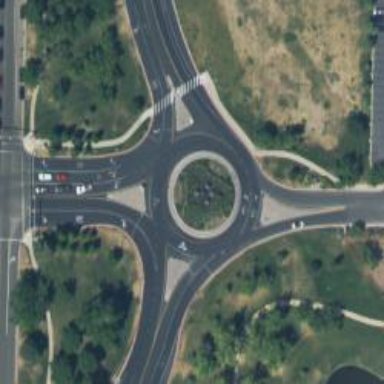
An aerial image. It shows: Tertiary road with asphalt surface leading to roundabout junction.